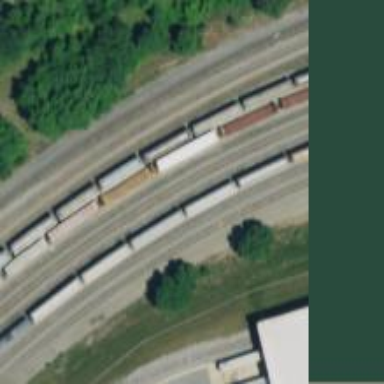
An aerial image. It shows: Railway yard.